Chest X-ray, AP view. Patient: 30 years old, sex M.
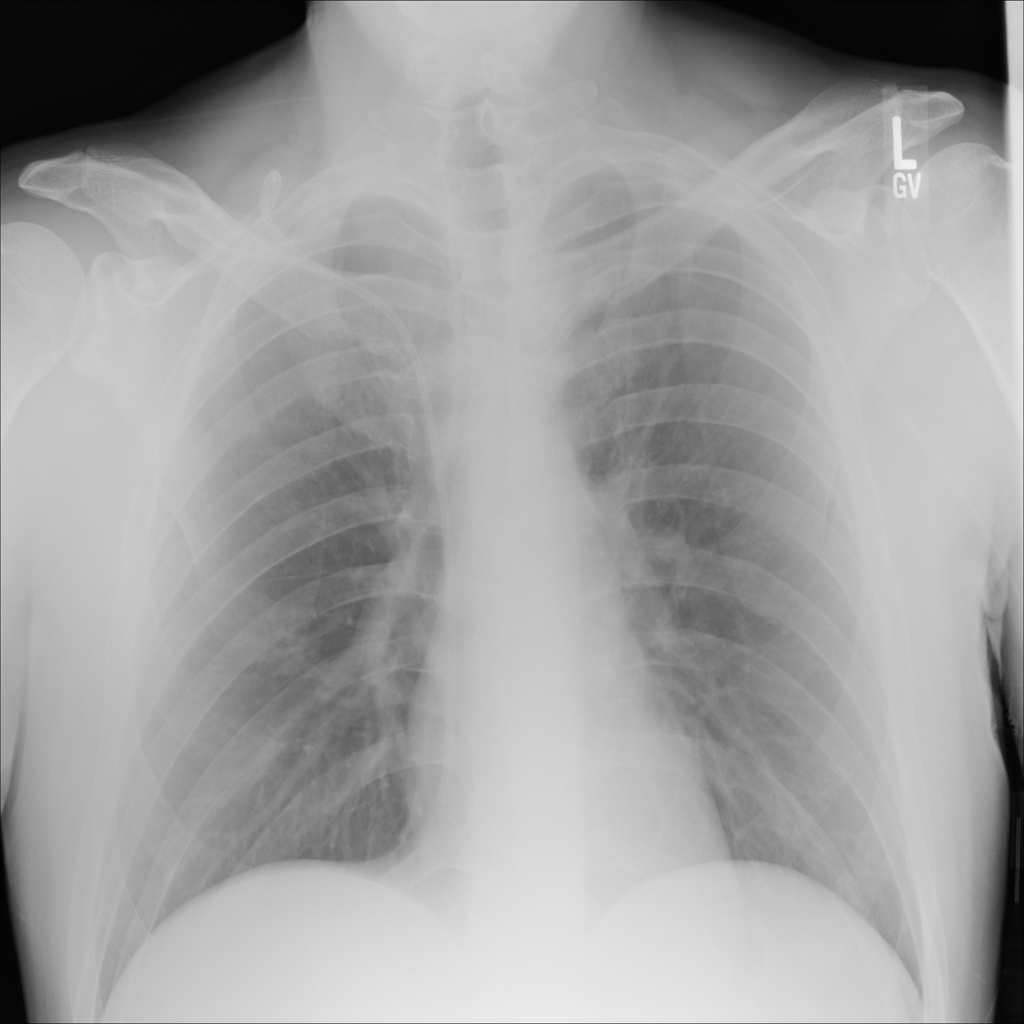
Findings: No Finding